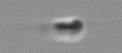
Label: flagellate_morphotype3